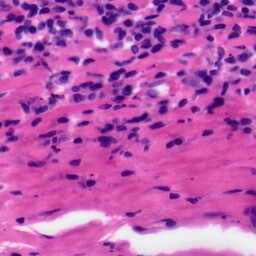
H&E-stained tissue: Tonsil